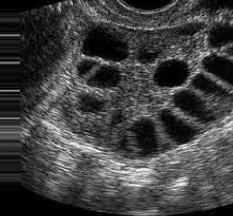
Label: infected